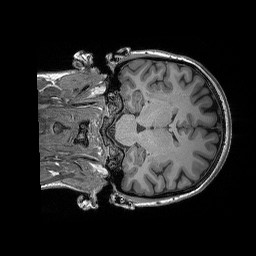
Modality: T1w
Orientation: coronal
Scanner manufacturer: siemens
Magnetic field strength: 3 T
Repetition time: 2.3 s
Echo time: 0.00298 s